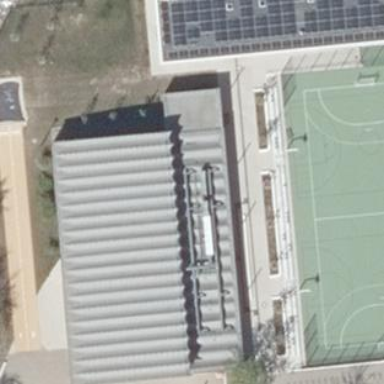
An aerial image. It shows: Sports centre building.